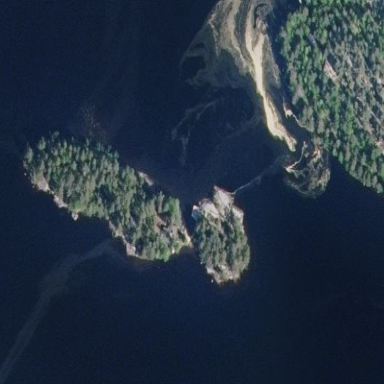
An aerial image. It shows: Islet covered with woodland.